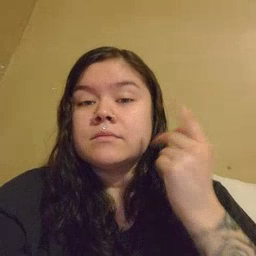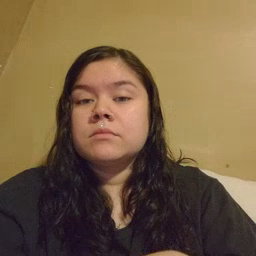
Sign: kitty